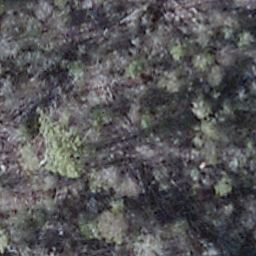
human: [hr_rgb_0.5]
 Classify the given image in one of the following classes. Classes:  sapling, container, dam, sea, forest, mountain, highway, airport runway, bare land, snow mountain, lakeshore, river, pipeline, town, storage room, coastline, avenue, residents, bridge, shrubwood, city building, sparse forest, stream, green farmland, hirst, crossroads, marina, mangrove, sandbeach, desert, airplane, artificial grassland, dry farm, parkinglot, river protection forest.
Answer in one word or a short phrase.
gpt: shrubwood